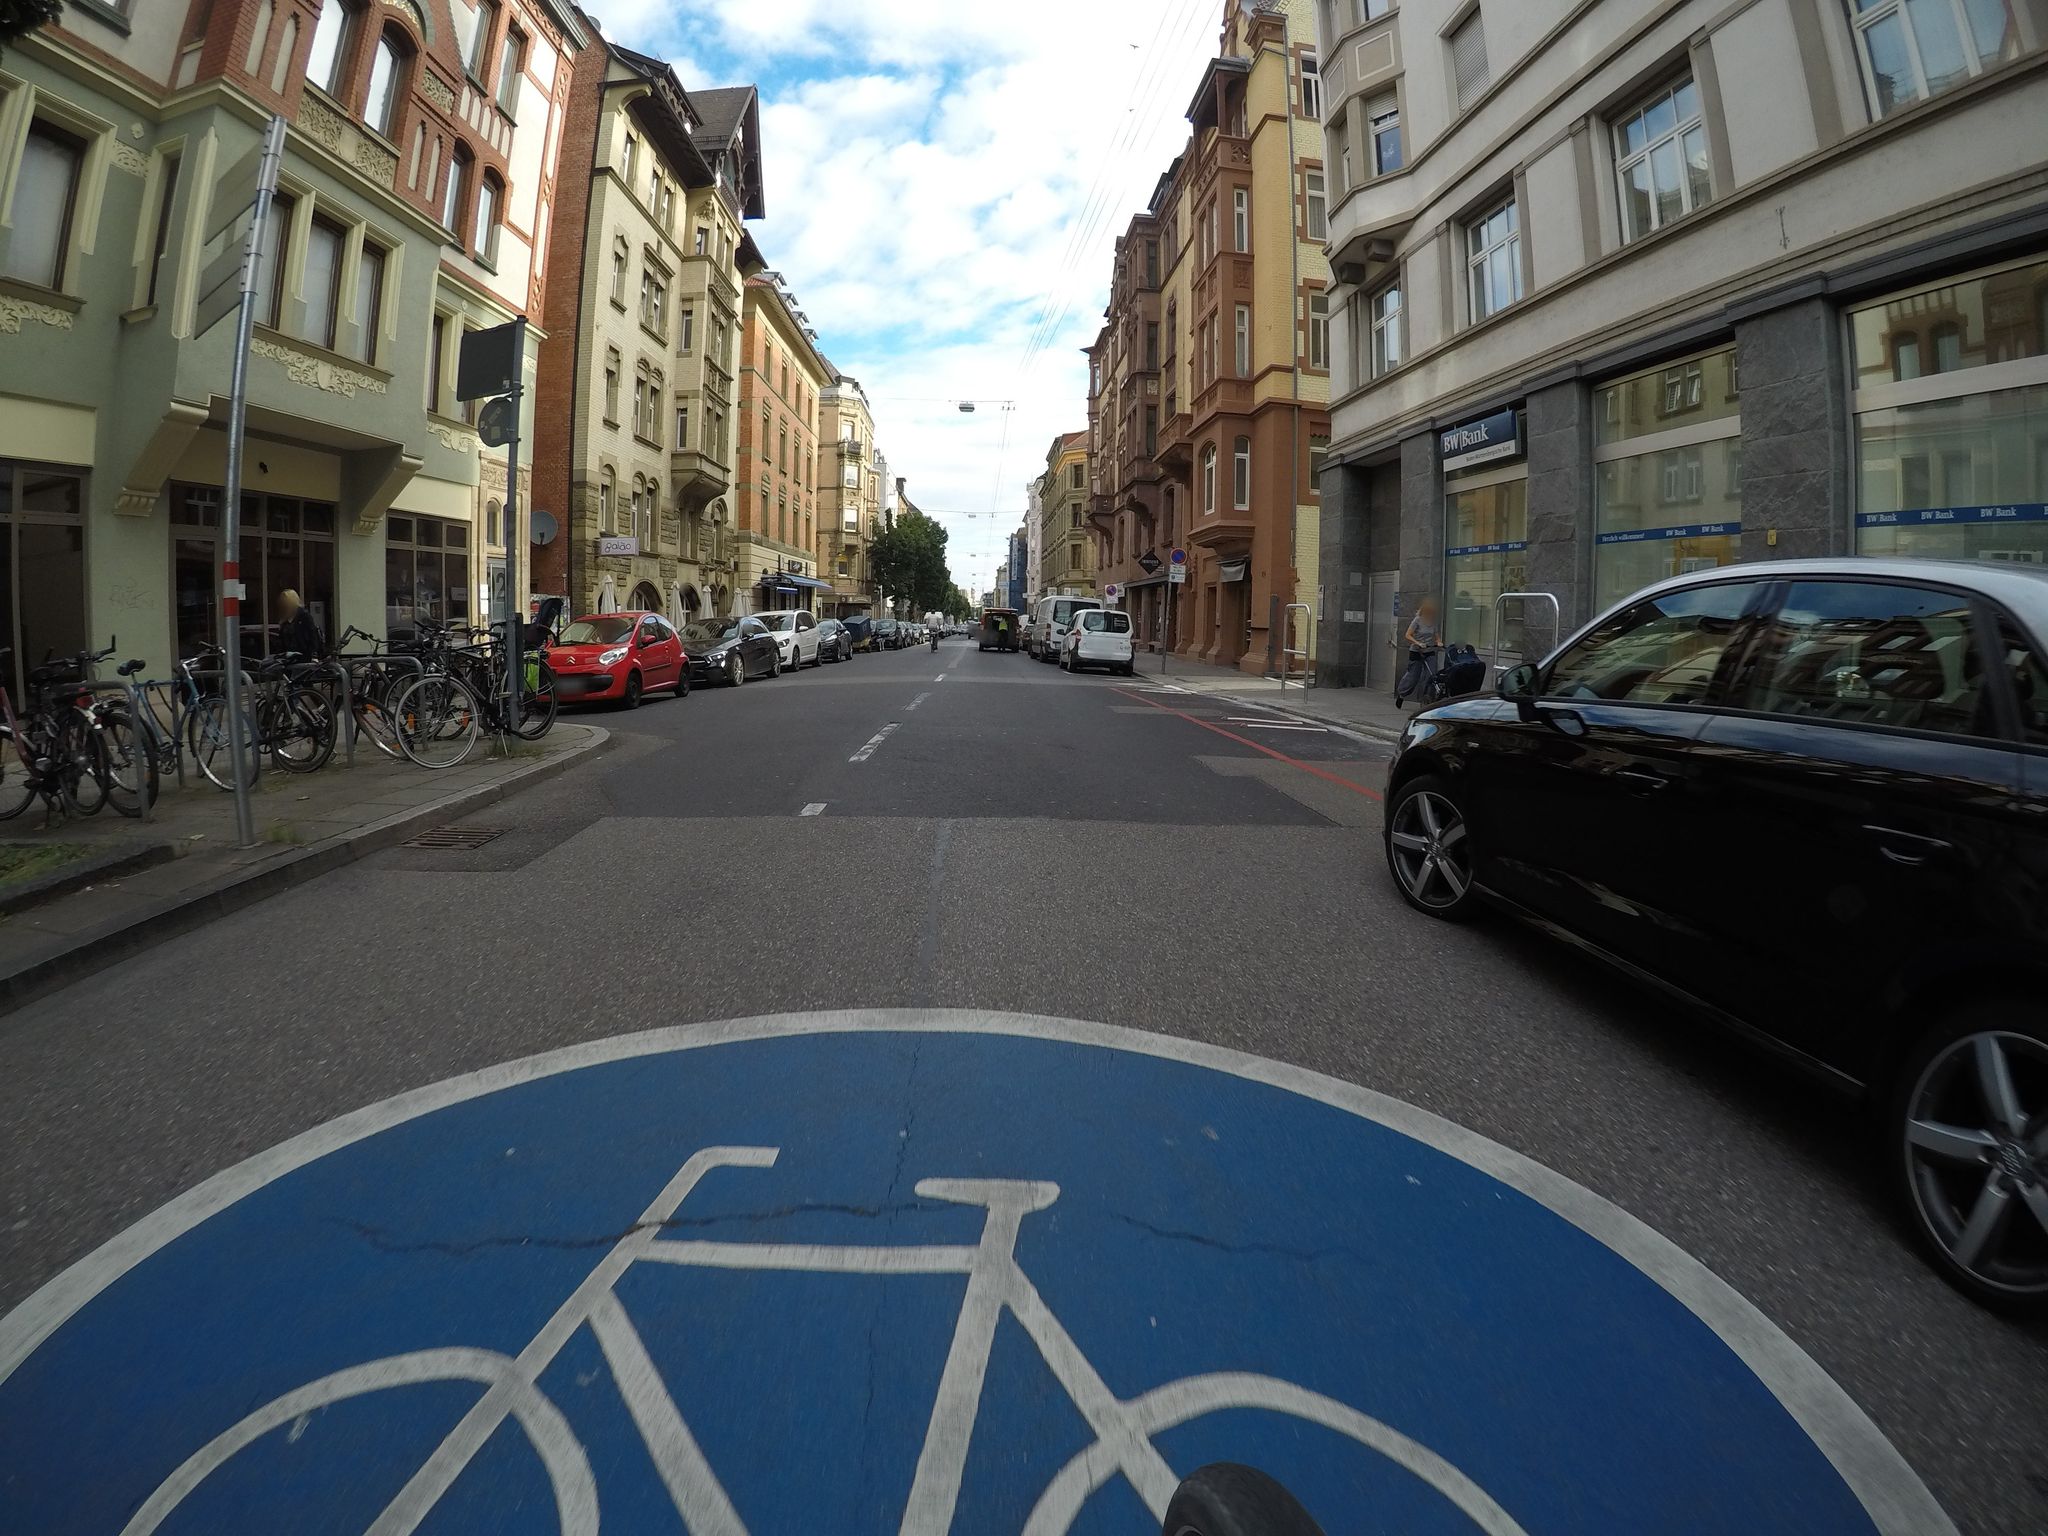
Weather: cloudy
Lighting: day
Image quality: good
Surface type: driving surface
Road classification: residential
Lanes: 2
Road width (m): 11
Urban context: urban centre
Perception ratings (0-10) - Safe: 5.39, Lively: 9.82, Beautiful: 7.45, Boring: 0.69, Depressing: 0.9, Wealthy: 8.07